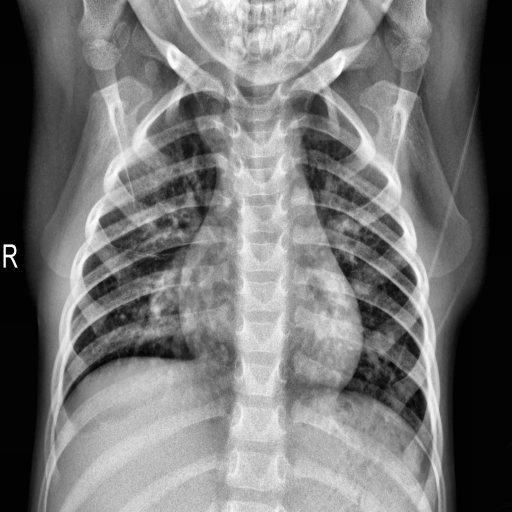
Finding: NORMAL